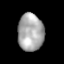
Tissue: lung
Cell type: Fibroblasts
Senescence score: 0.6604
Nuclear area (px): 943
Mean DAPI intensity: 169.002